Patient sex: F
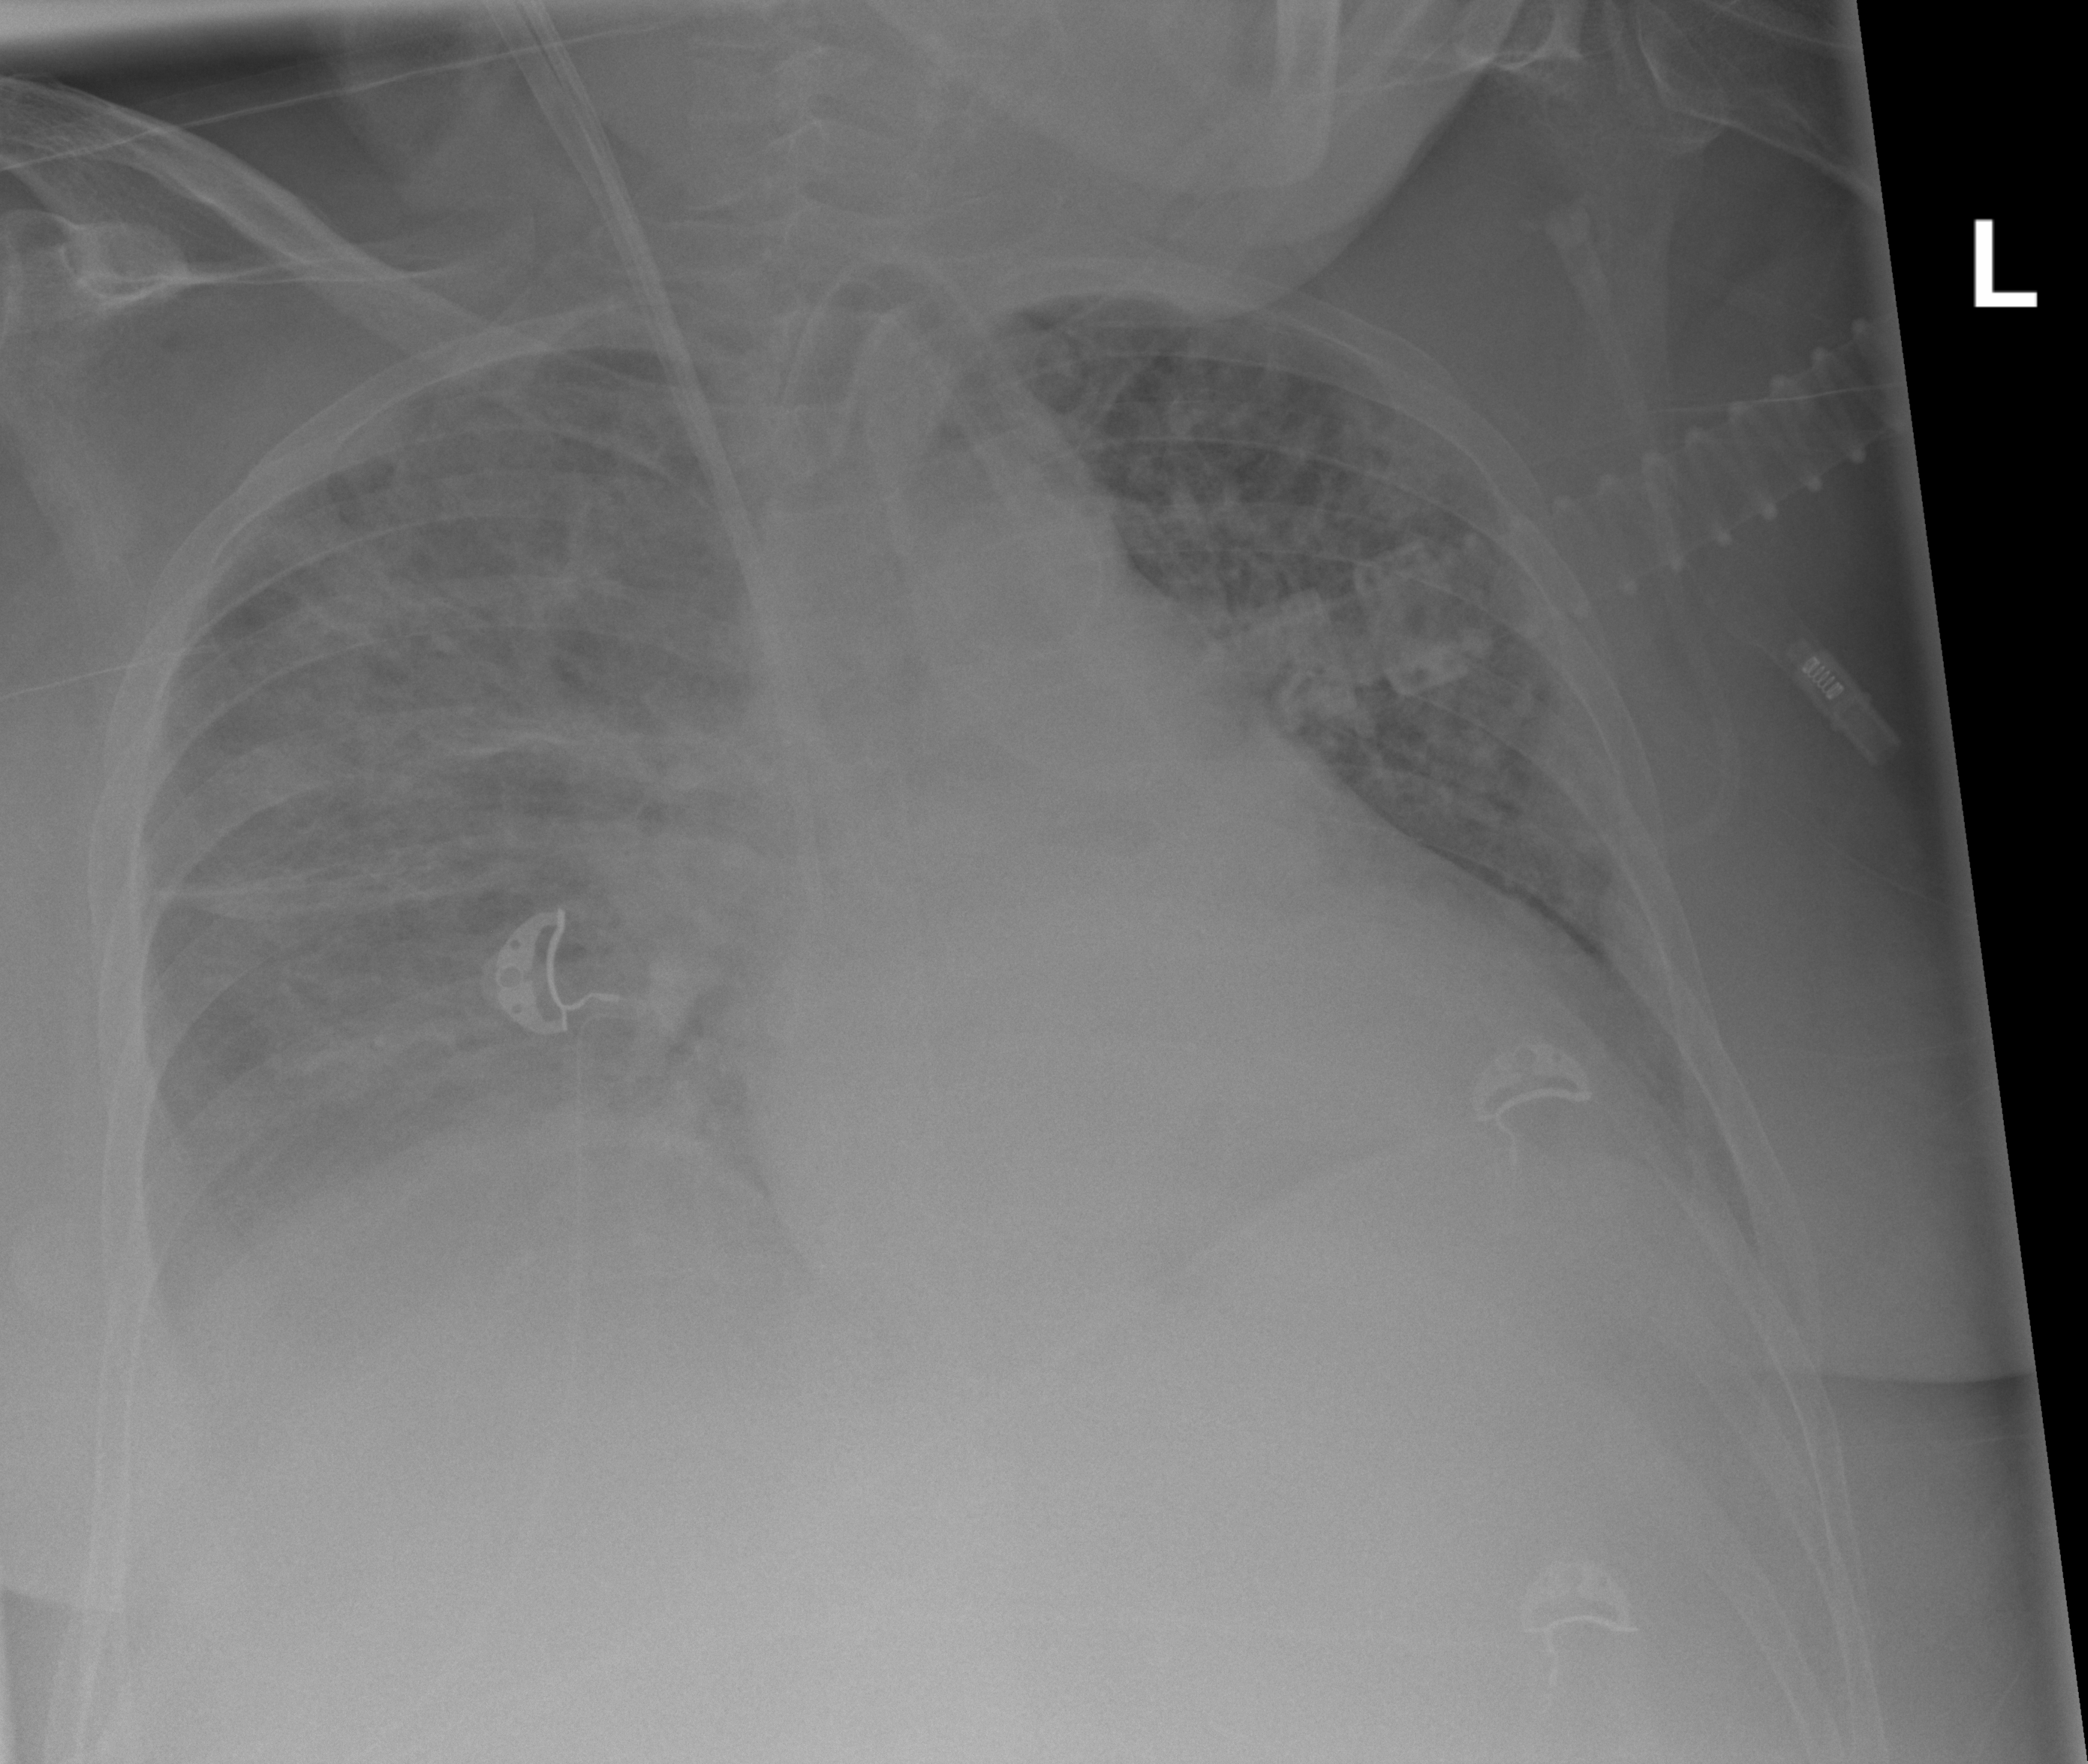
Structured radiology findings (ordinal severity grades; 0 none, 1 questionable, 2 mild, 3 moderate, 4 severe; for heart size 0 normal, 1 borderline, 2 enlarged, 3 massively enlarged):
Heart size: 1
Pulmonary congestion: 3
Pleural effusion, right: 2
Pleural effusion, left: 0
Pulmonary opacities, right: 3
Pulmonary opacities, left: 3
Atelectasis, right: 3
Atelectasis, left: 2